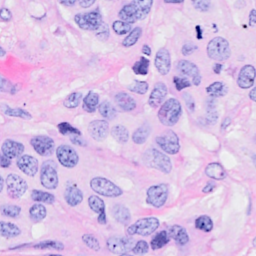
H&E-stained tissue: Breast